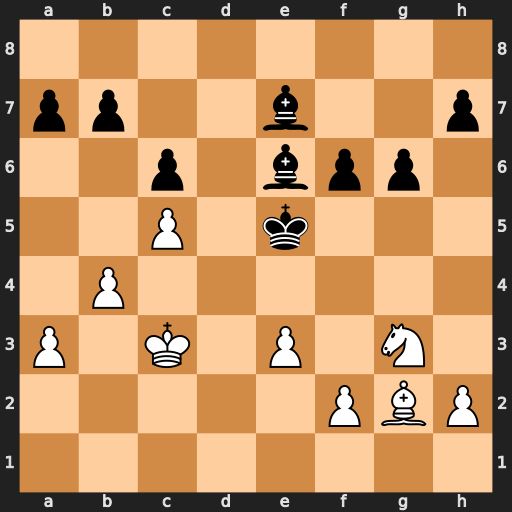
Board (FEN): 8/pp2b2p/2p1bpp1/2P1k3/1P6/P1K1P1N1/5PBP/8
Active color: w
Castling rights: -
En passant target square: -
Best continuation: f4#